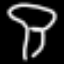
Label: mushroom